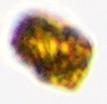
Label: Akashiwo